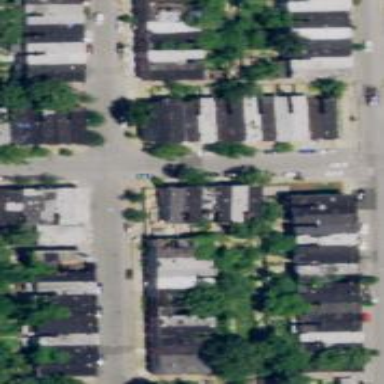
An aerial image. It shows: Alleyway designated as service road.